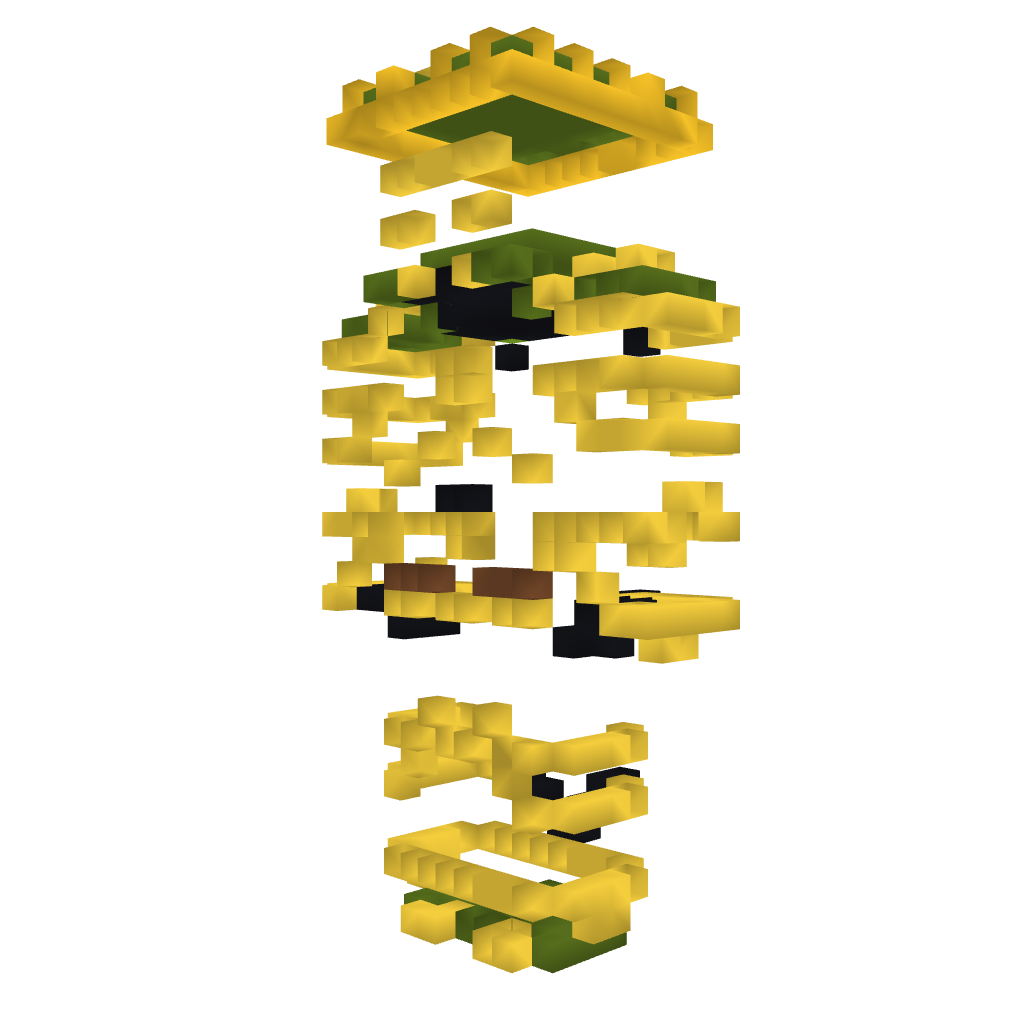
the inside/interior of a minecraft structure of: BossModz8 Statue